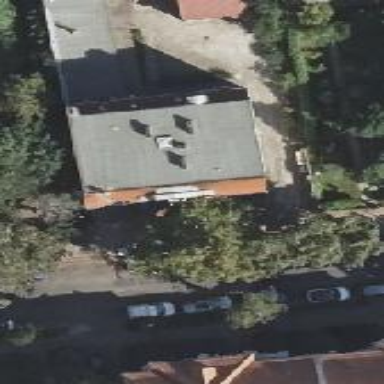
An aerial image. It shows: Building consisting of apartments with double saltbox roof shape.